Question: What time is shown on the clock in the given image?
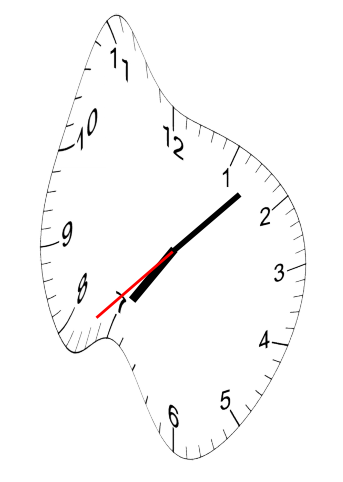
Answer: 07:07:38